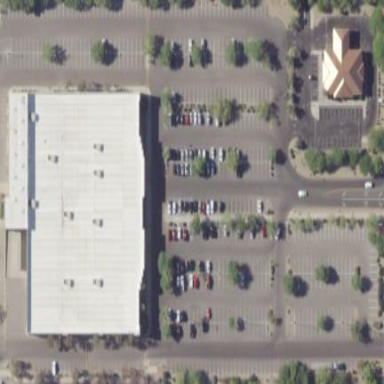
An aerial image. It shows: Parking area with surface.